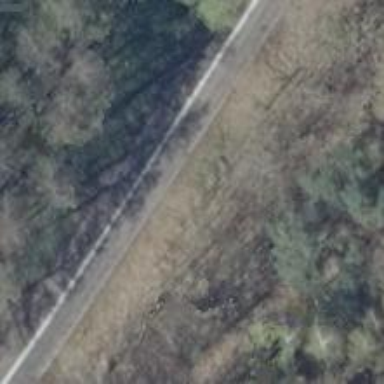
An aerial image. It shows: Secondary road with asphalt surface.